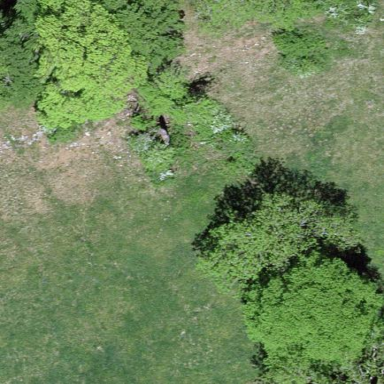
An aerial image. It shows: Forest area.